Question: Visual Studio 2012 comes with SQL Server Compact 4.0. I have installed SQL Server Compact 3.5 from <URL> However I still only have the option of making a new data connection to a SQL Server Compact 4.0 file, whereas the files I need to get data from are SQL Server Compact 3.5 files.

Is it possible to connect to a SQL Server Compact 3.5 file as a data source in Visual Studio 2012? If so which settings or installs should I need?
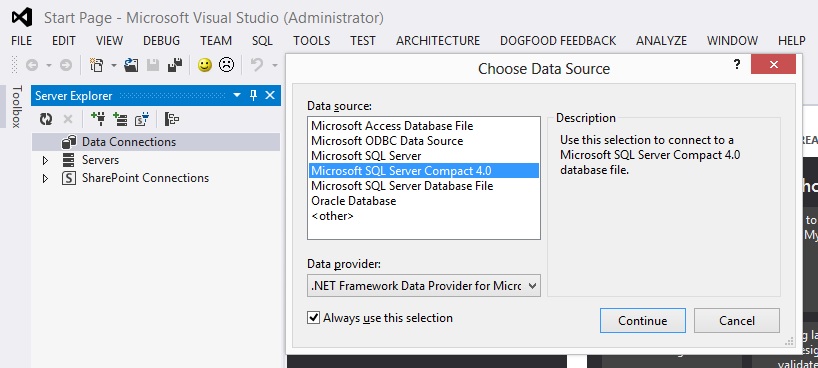
Answer: Over in <URL> has posted an answer:
> Unfortunately, SQL Server CE 3.5 is not supported in VS 2012 indeed.
You have to upgrade the SQL Server CE 3.5 database to 4.0 as <URL>.
In the section of 'These Assets Need Your Attention', it says: One-way
upgrade. You must upgrade these assets before you can open them in
Visual Studio 2012. After you upgrade, you won't be able to open them
in previous versions. The following table lists the project types,
file types, and technologies that you must upgrade. And SQL Server CE
3.5 is included in the table.
I've posted a subsidiary question there to find out how, given that I cannot read in the file, I would convert it to SQL Server Compact 4.0.
=========== EDIT ==========
<URL> library page.